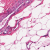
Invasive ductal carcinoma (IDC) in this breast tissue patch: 0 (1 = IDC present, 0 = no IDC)